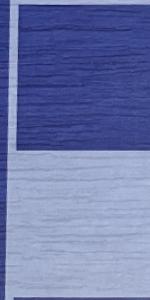
Label: Empty